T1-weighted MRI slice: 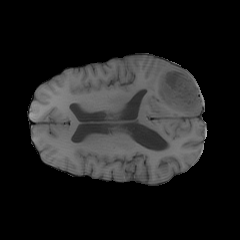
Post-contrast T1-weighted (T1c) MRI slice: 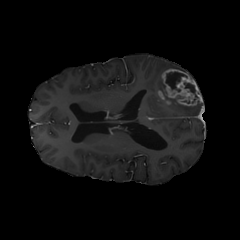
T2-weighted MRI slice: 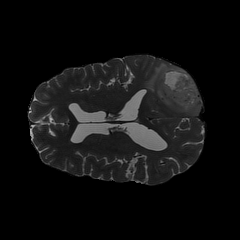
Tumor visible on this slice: yes